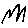
Label: zigzag